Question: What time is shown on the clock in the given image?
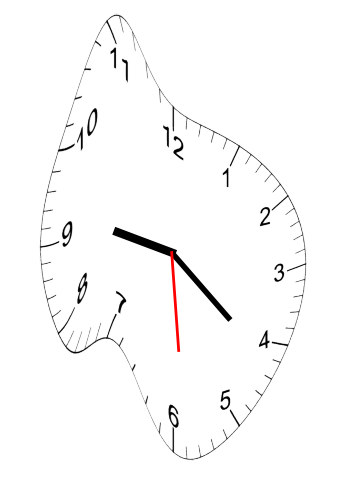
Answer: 09:21:29